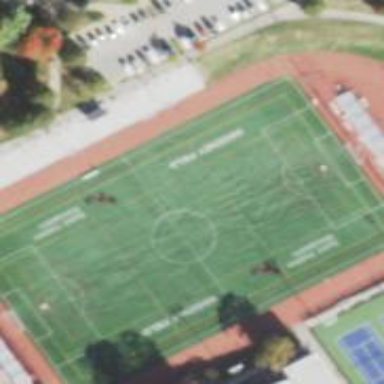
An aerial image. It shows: Grassy pitch for various sports activities.